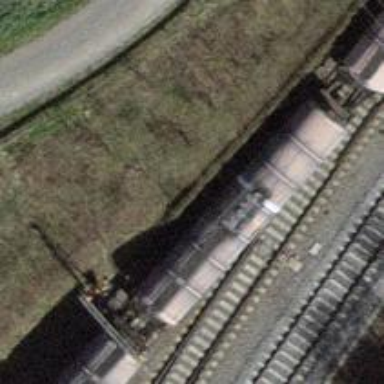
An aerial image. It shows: Railway switch.